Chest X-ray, PA view. Patient: 53 years old, sex F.
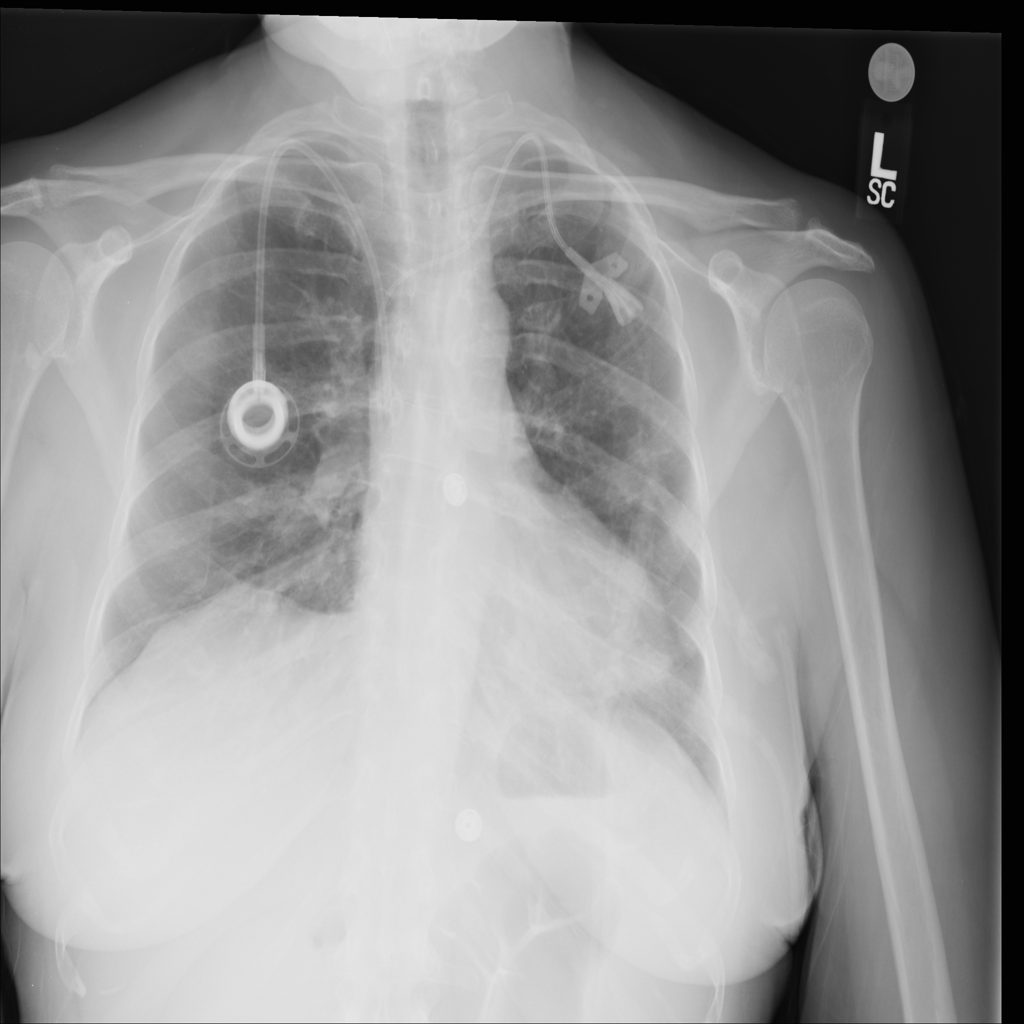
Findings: No Finding